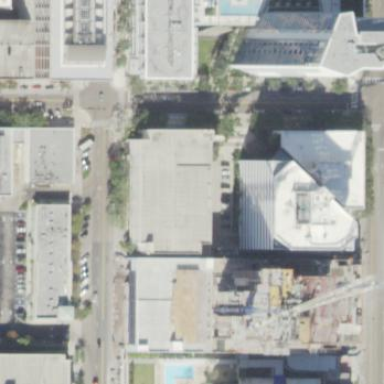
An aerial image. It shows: Commercial building.